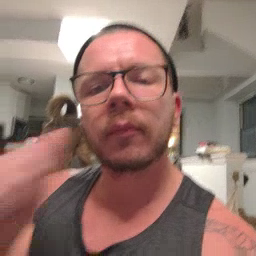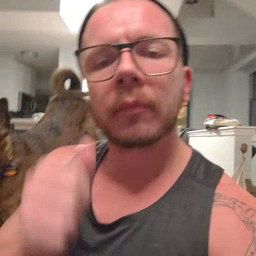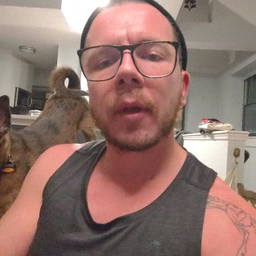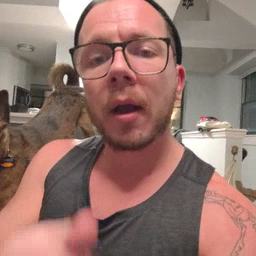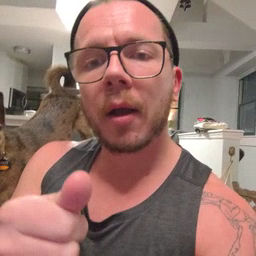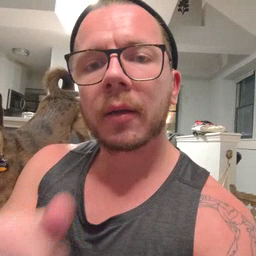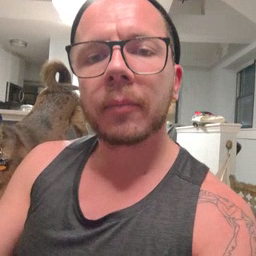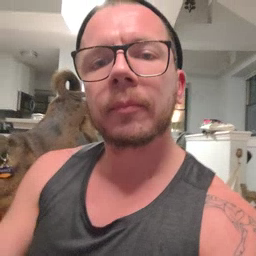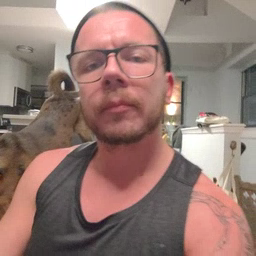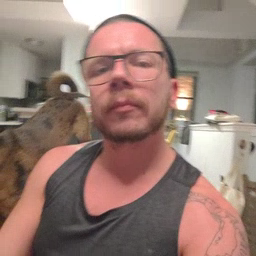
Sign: hide